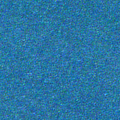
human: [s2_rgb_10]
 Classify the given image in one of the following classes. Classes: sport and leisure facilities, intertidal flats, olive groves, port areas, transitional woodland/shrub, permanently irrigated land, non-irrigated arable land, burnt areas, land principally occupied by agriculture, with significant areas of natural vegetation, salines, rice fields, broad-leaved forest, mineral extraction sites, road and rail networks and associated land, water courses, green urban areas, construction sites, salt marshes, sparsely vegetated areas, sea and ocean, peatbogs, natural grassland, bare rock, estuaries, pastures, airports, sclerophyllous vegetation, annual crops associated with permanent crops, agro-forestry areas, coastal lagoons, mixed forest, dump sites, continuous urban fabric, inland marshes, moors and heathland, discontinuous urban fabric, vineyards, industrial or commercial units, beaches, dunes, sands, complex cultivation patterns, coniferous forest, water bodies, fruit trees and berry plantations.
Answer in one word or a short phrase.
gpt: sea and ocean